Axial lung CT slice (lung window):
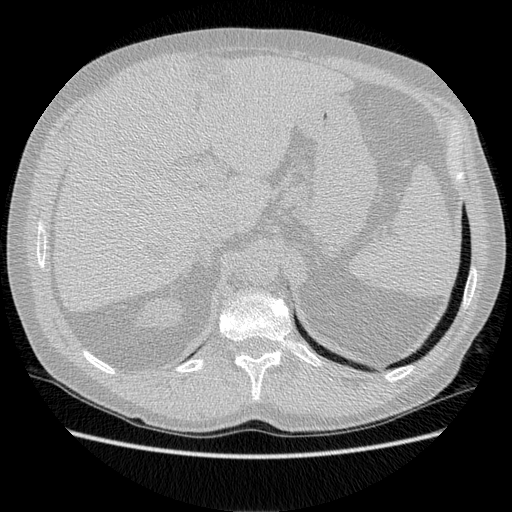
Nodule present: no